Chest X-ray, AP view. Patient: 15 years old, sex M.
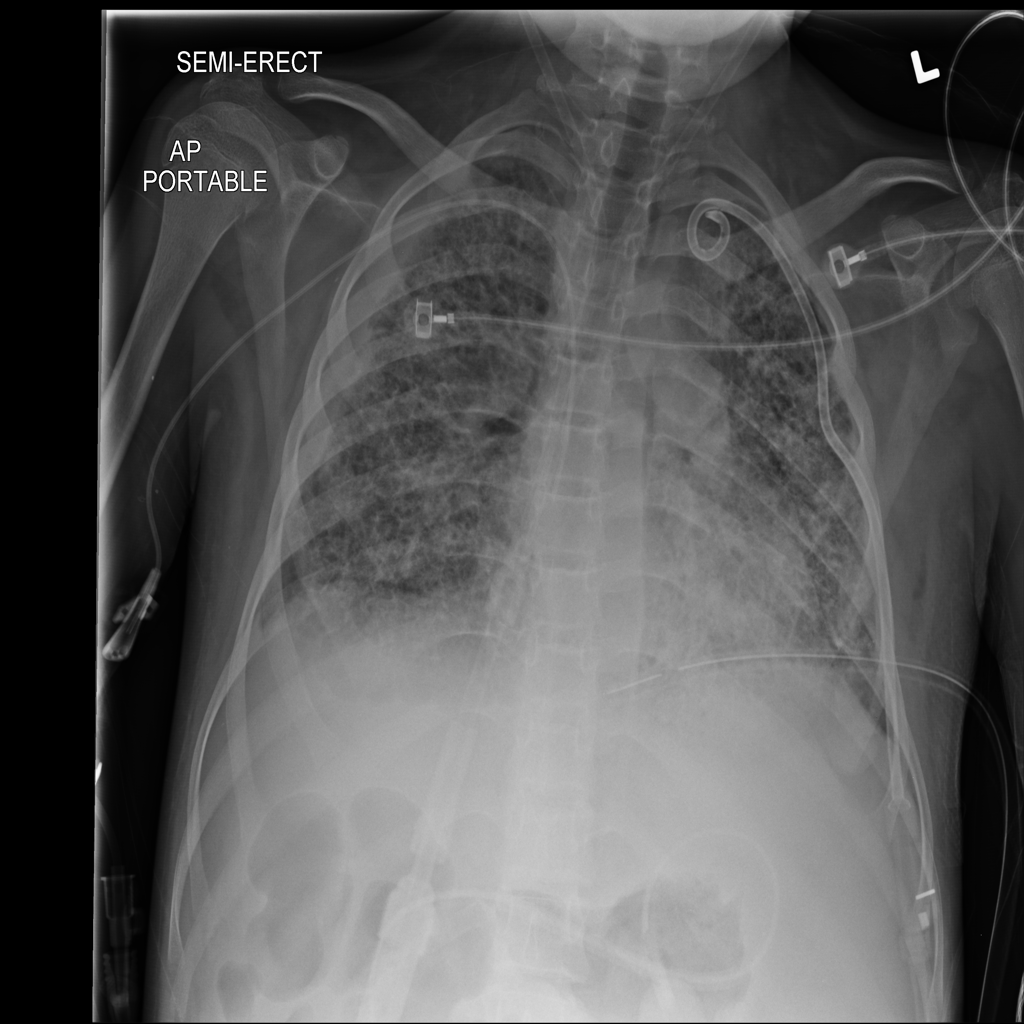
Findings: Pleural_Thickening